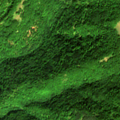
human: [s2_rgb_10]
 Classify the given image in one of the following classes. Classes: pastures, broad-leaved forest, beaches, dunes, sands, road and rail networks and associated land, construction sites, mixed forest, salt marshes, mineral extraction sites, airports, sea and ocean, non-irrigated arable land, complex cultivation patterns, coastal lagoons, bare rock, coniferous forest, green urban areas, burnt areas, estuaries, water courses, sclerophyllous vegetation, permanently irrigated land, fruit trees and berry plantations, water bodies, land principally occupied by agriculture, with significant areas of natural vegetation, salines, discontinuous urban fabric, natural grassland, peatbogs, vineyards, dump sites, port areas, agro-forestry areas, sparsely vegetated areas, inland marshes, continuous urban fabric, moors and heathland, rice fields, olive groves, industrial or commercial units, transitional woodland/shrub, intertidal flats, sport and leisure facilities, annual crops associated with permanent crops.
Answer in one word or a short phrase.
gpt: broad-leaved forest, natural grassland